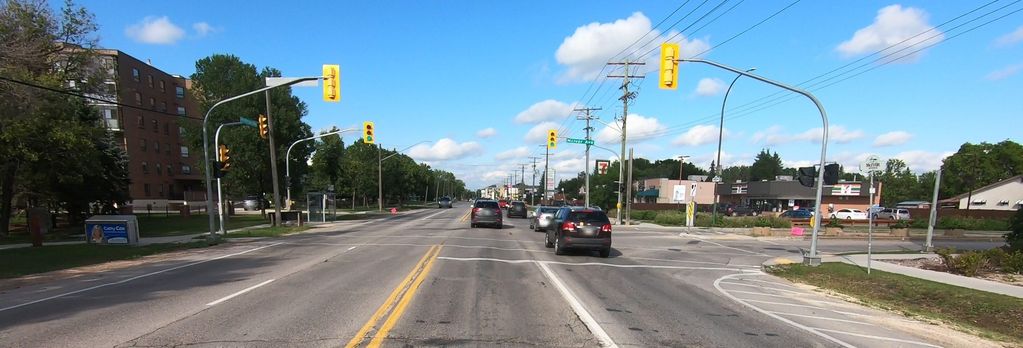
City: winnipeg